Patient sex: M
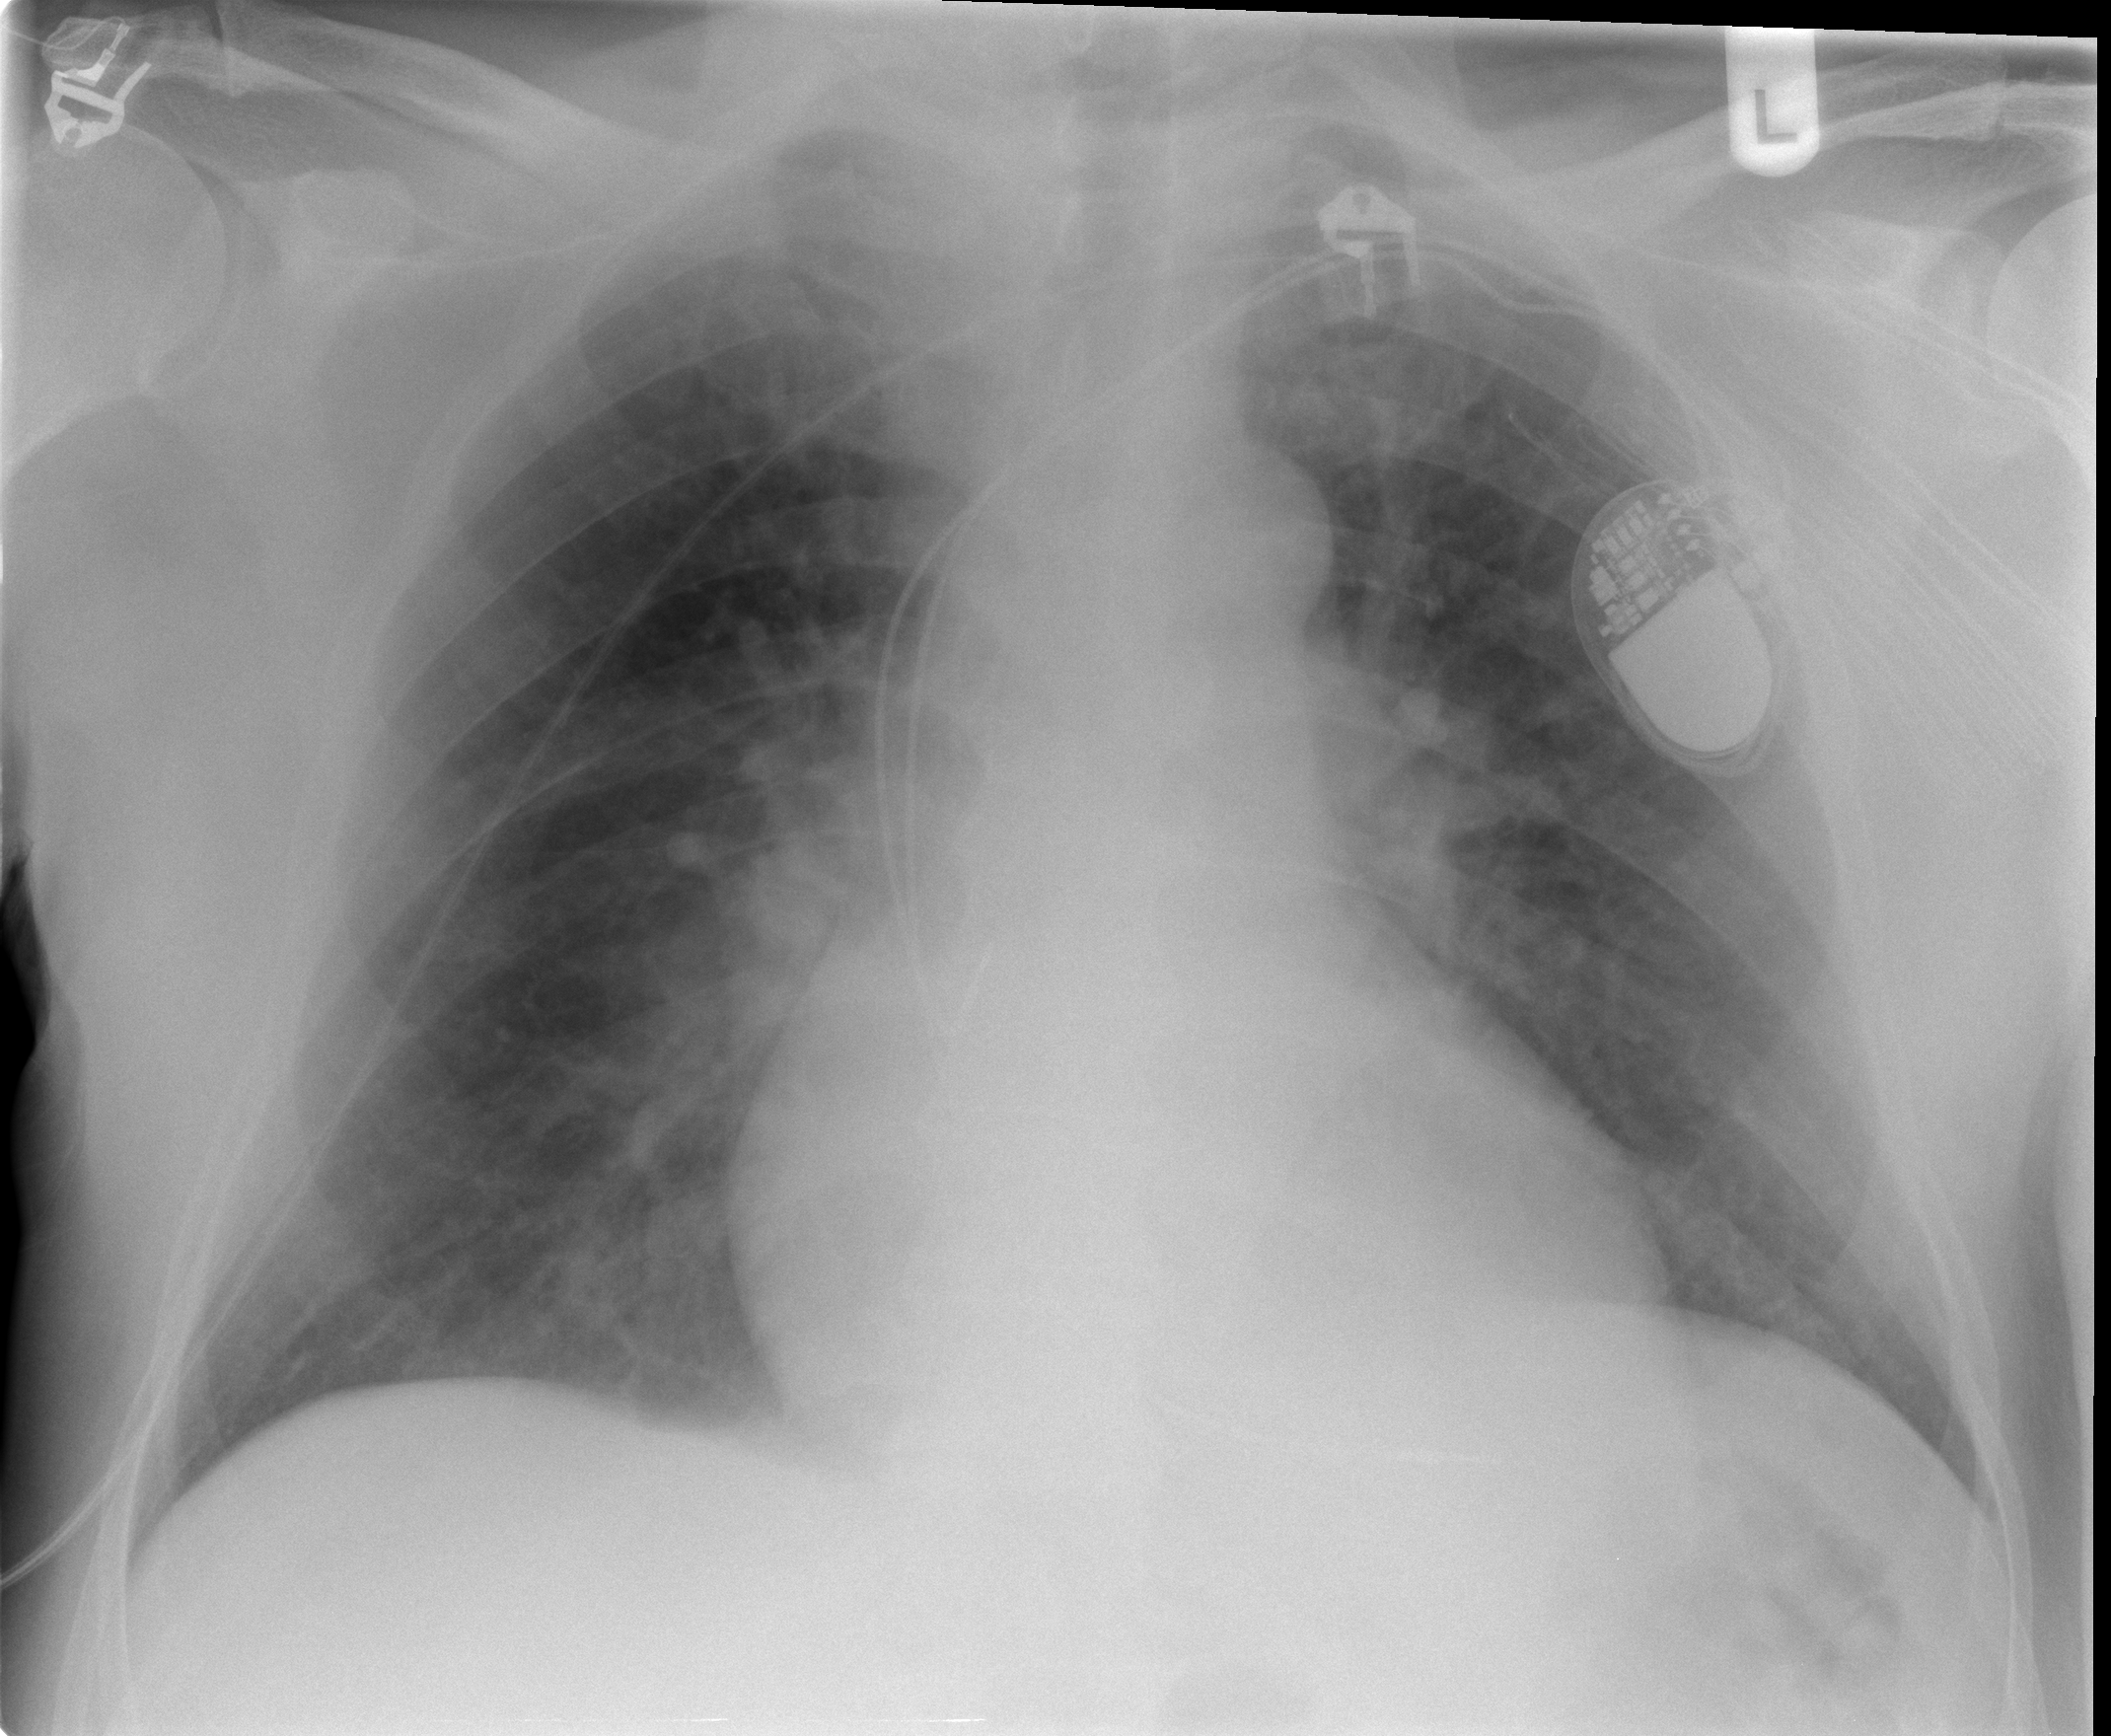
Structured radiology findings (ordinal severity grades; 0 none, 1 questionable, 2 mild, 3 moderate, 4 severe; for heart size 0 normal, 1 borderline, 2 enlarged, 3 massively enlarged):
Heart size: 3
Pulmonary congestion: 2
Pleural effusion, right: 0
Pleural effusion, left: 0
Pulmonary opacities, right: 0
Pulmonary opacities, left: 0
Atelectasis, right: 1
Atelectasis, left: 0